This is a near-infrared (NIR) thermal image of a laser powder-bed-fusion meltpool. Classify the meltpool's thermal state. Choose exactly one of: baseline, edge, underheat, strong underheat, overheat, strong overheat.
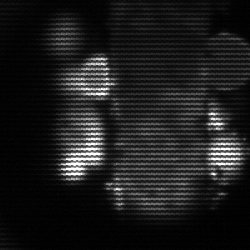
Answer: strong underheat